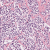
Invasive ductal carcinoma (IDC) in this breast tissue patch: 1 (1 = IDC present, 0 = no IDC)